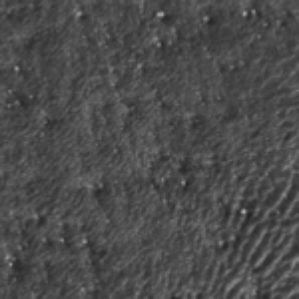
Label: frost